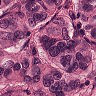
Metastatic tissue present: yes